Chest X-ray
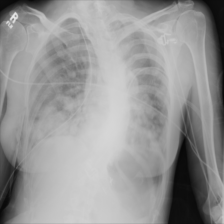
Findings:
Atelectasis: negative
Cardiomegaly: negative
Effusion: negative
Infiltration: negative
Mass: negative
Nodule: negative
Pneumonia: negative
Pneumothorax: negative
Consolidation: negative
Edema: negative
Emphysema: positive
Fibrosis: negative
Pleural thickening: negative
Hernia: negative